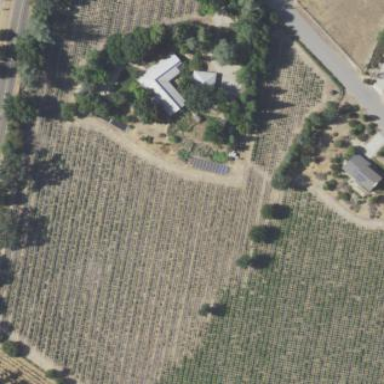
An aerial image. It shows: Vineyard growing grapes.